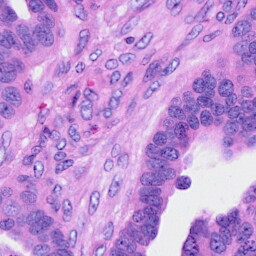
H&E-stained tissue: Ovarian